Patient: sex F, age 36
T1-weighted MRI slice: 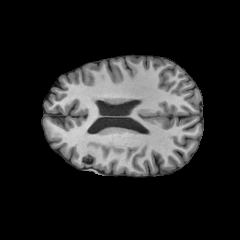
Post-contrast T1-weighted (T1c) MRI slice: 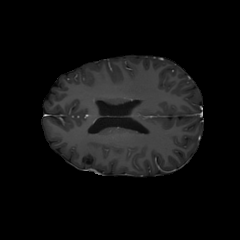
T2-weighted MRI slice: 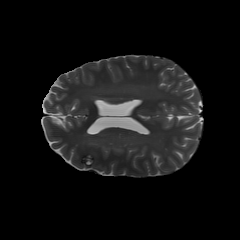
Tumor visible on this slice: no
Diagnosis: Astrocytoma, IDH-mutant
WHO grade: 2